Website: slack
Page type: newsletter-management
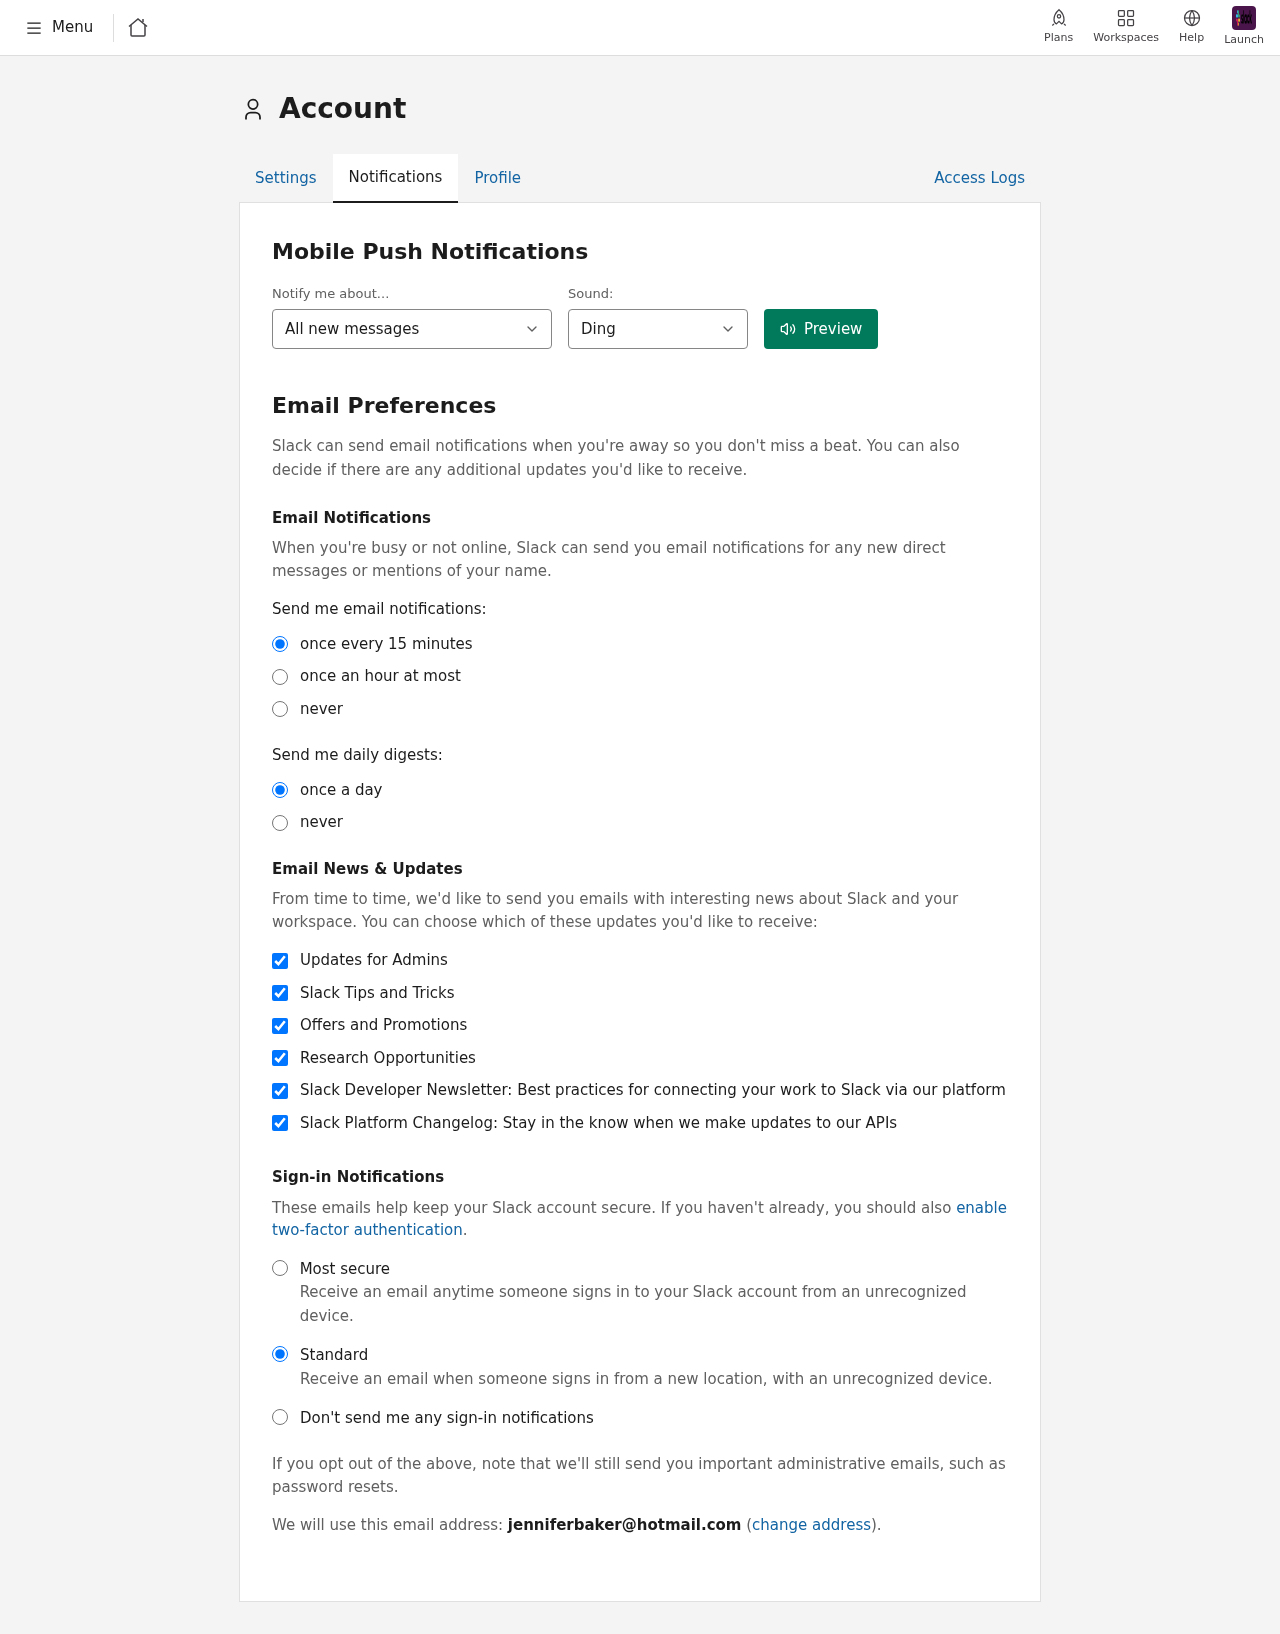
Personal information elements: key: PII_EMAIL
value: jenniferbaker@hotmail.com